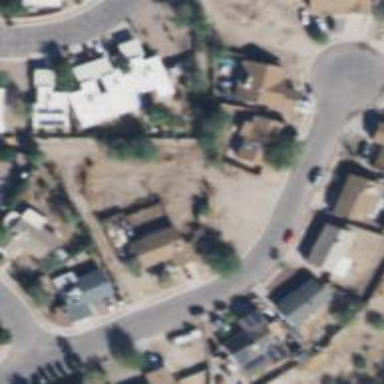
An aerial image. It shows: Alleyway designated as service road.